Question: I have created accordion in javascript. I would like accordion header(my header) and accordion content information (table) to be aligned in the center. However, I could not able to figure that out.
'''
$.each(myData.offsetFormations, function(i,aut) {
headerList = '<h3><ul><li contenteditable="true">'+
'<text class="formationName">'+ aut.FormationName + '</text>'+
' | ' +
'<text class="bitSize">'+this.BitSize.toFixed(2) + '</text>'+
' | ' +
'<text class="bitType">'+this.BitType + '</text>'+
'</li></ul></h3>';
wellNameList = '<div><table>';
$.each(myData.wellList, function(k,mano){
if(aut.AssociatedwellList.some(function(w) { return w.WellName === mano.WellName; }))
{
wellNameList += '<td><div>'+ mano.WellName+'</div></td>';
}
else
{
wellNameList += '<td style="color:gray;" ><div>'+ mano.WellName+'</div></td>';
}
});
wellNameList += '</table></div>';
headerList += '<div>'+wellNameList +'</div>';
$(headerList).appendTo('#accordion');
});
'''
jsfiddle code:
<URL>
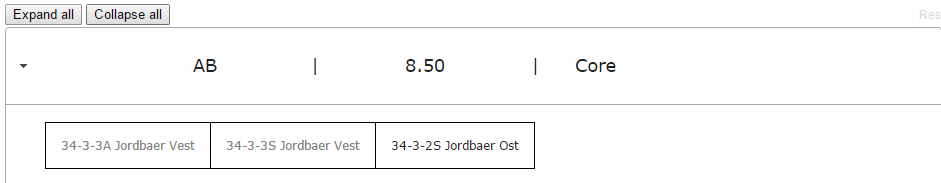
Answer: In the accordian content, each table's parent div needs 'width:100%;', and each table wthin it needs 'margin:0 auto;'
Div parent given class of table-parent and css added:
<URL>
To do the header use this:
css:
'.ui-accordion-header ul { display:inline-block; }'
'''
function resizeHeader(){
var h3Width = $('h3.ui-accordion-header').width();
var ulWidth = $('h3.ui-accordion-header ul').width();
var margin = (h3Width - ulWidth)/2/2;
$('h3.ui-accordion-header ul').css('margin-left',margin);
}
resizeHeader();
$(window).resize(function(){resizeHeader()});
'''
<URL>